Aerial crown-view tile of a tropical tree (Barro Colorado Island, Panama), acquired 20240918:
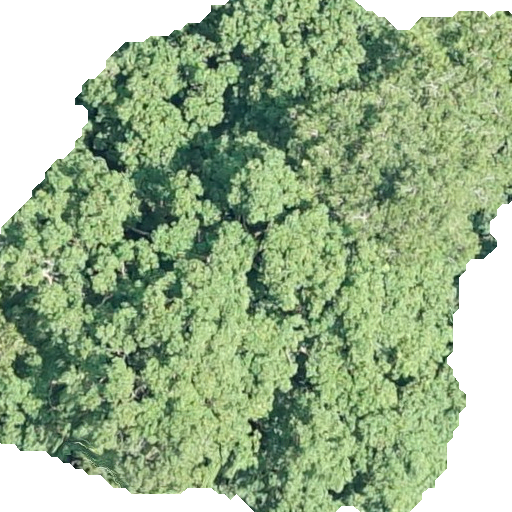
Species: Terminalia oblonga
GBIF accepted scientific name: Terminalia oblonga
Crown area: 350.25 m²